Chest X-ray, AP view. Patient: 22 years old, sex M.
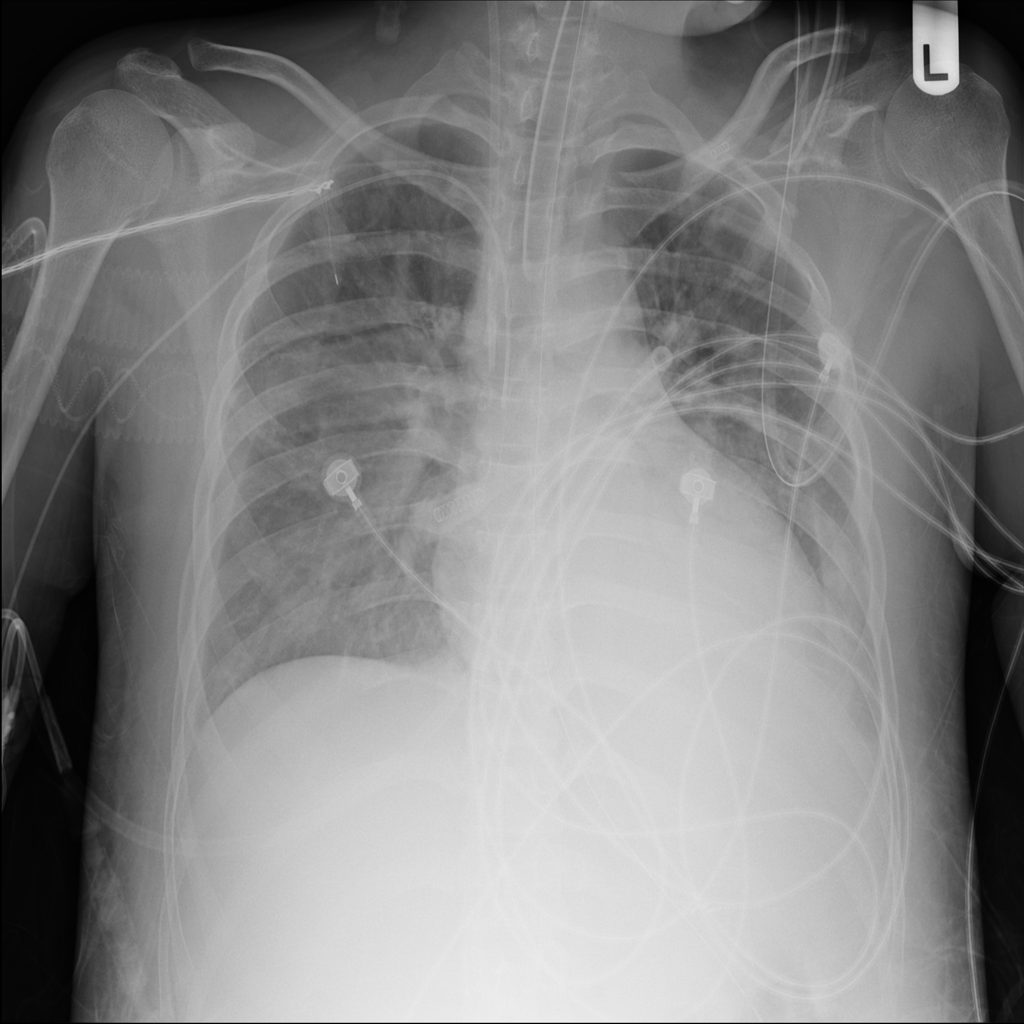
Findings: Atelectasis, Consolidation, Edema, Effusion, Infiltration